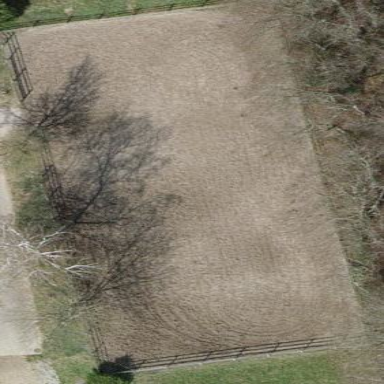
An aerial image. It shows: Fence surrounding equestrian pitch for leisure land activities.